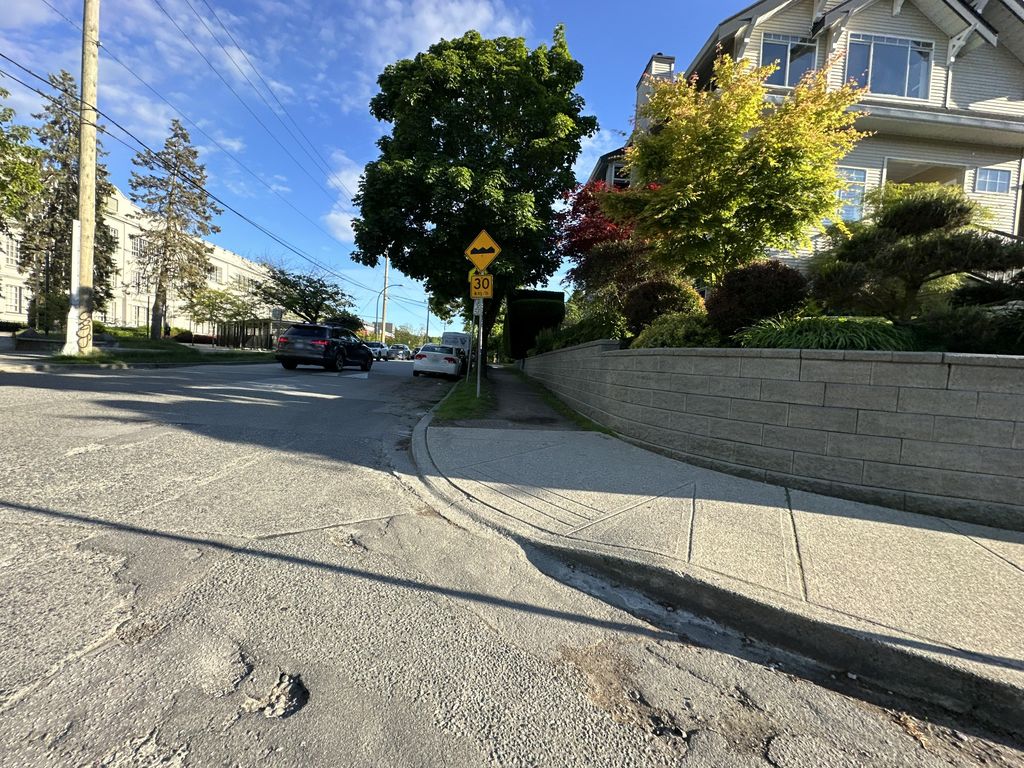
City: vancouver